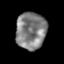
Tissue: prostate
Cell type: Epithelial cells
Senescence score: 0.3032
Nuclear area (px): 1090
Mean DAPI intensity: 129.268